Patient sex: F
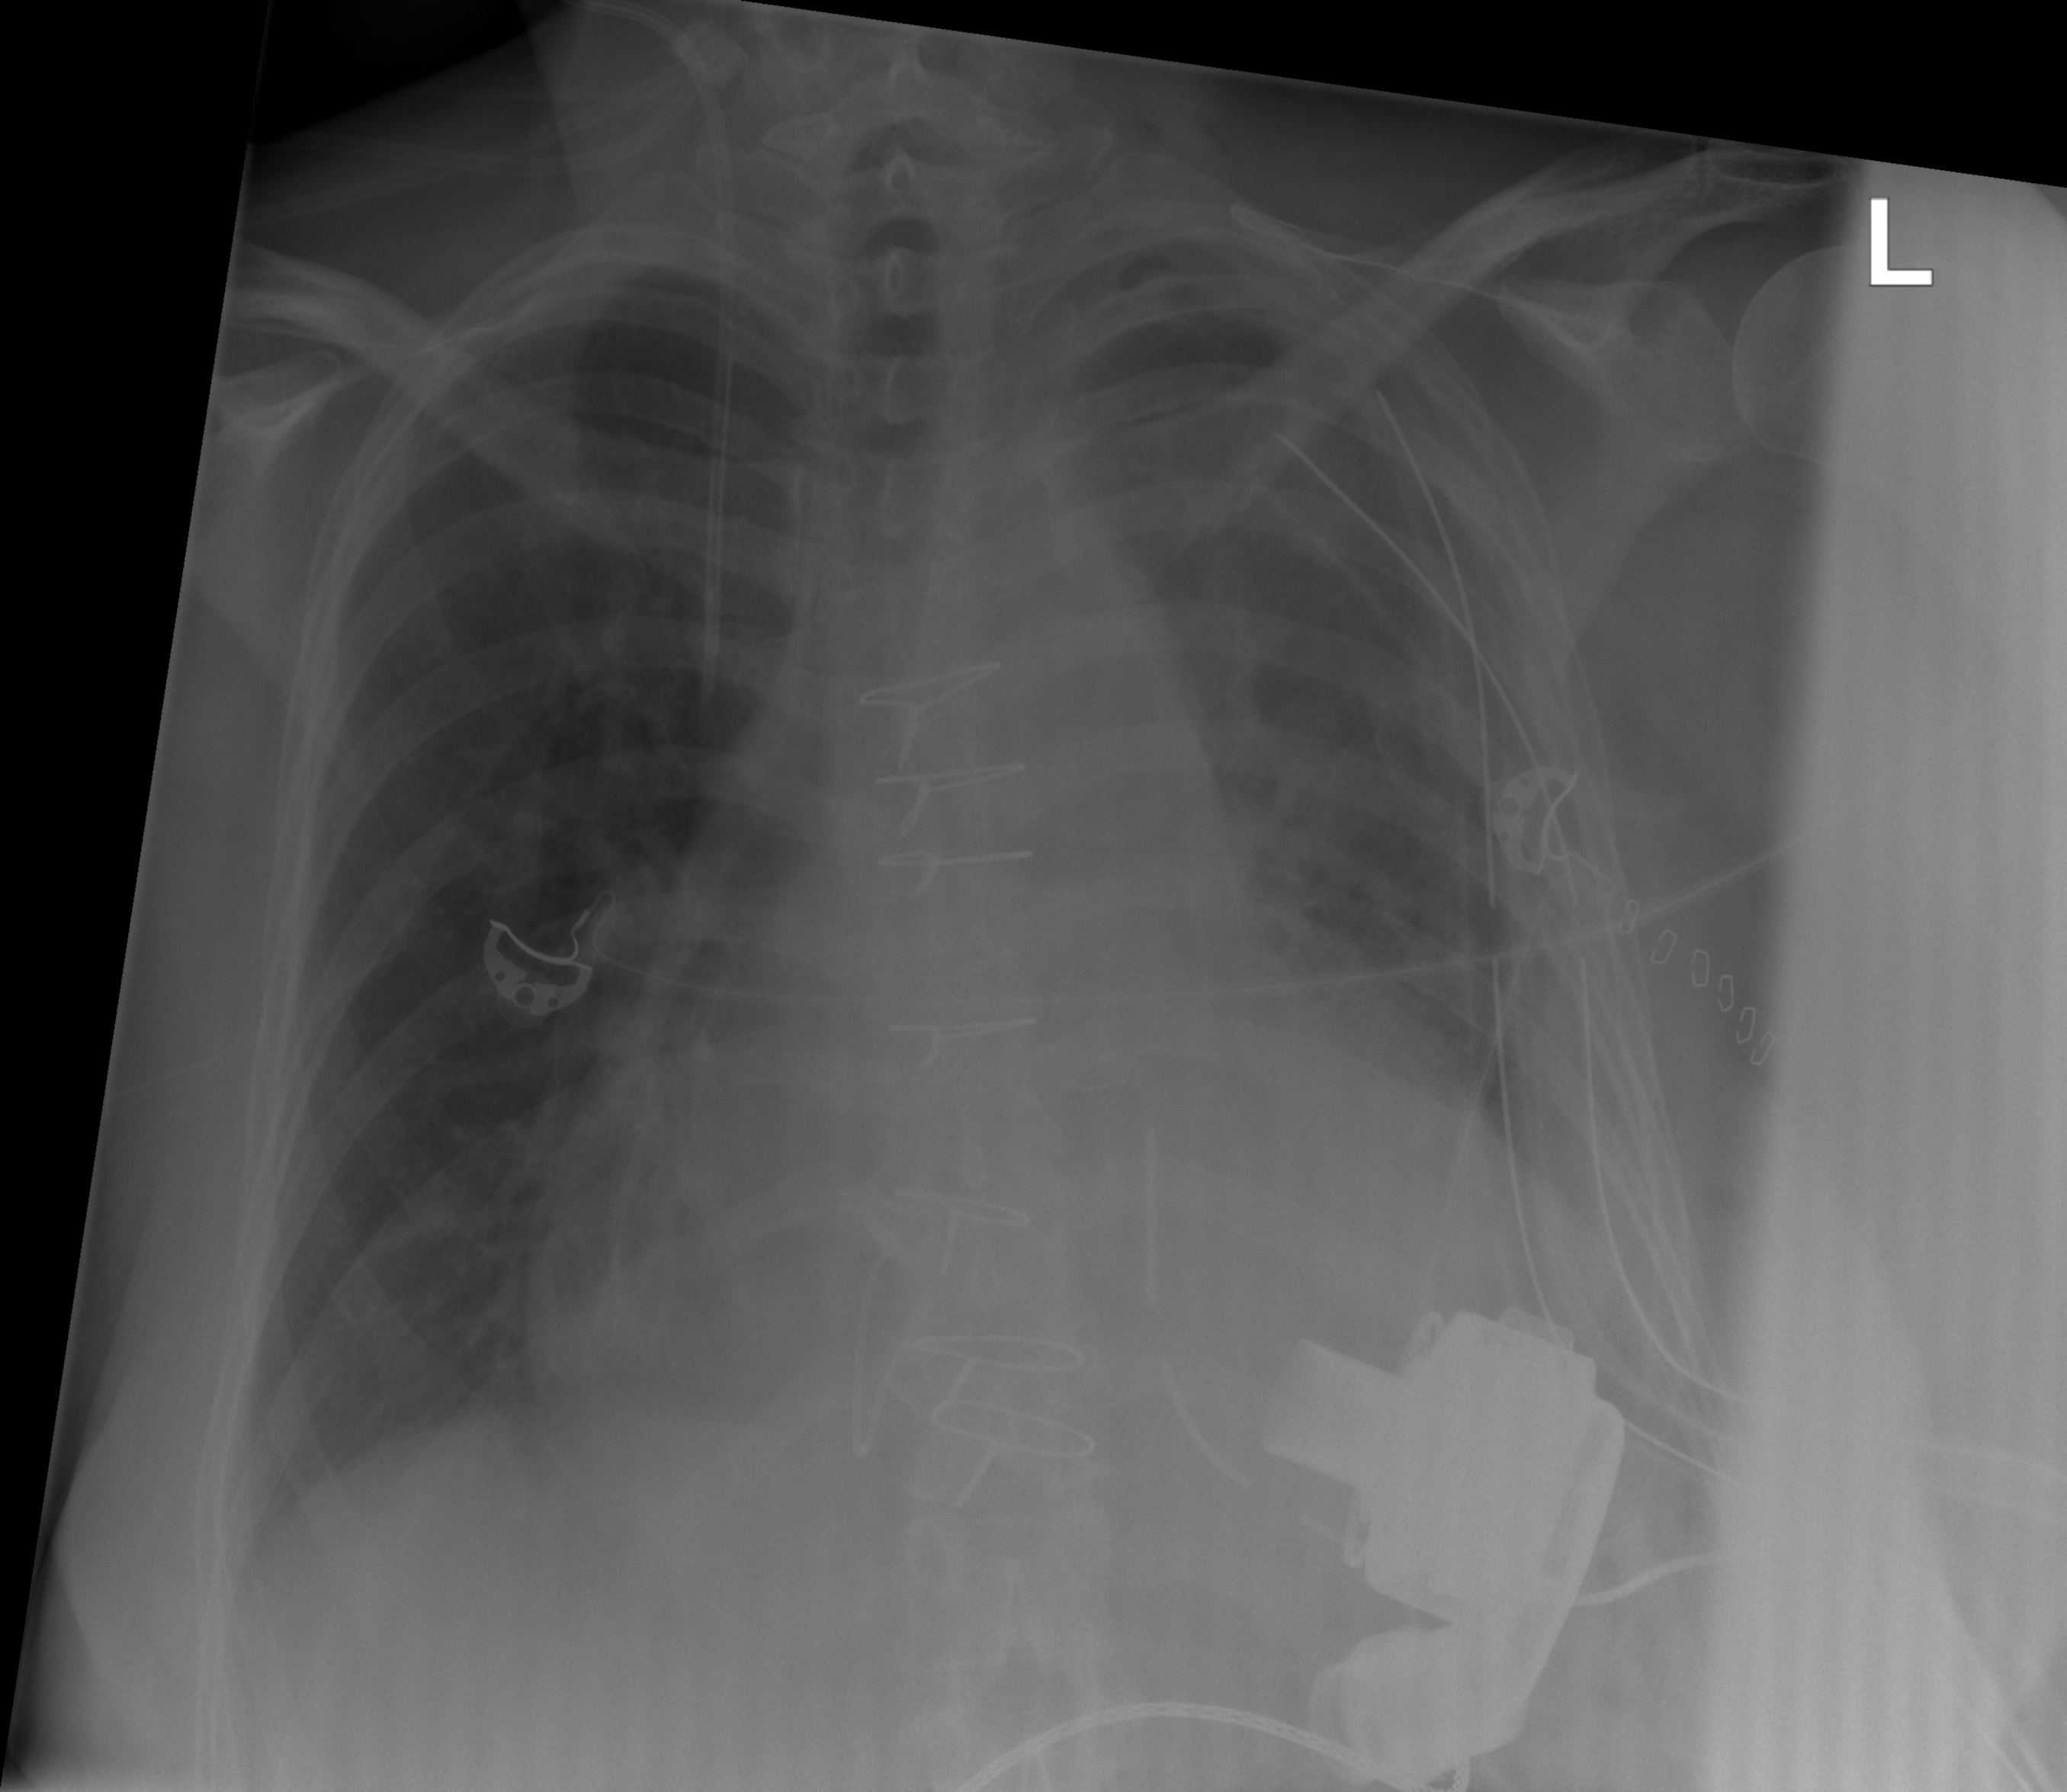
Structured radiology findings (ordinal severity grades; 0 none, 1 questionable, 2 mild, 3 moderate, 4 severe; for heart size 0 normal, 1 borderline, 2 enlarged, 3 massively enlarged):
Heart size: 2
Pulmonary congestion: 2
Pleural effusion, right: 0
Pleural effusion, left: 2
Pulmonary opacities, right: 1
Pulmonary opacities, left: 1
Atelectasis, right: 0
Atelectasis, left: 2